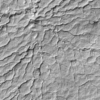
Label: not_dusty